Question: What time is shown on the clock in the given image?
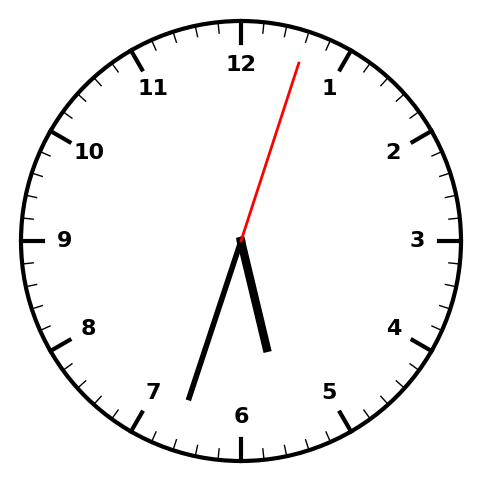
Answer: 05:33:03